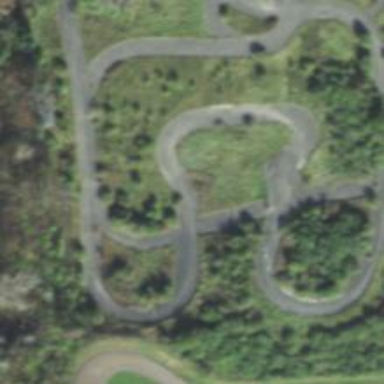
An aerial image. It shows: Asphalt raceway designated for karting.